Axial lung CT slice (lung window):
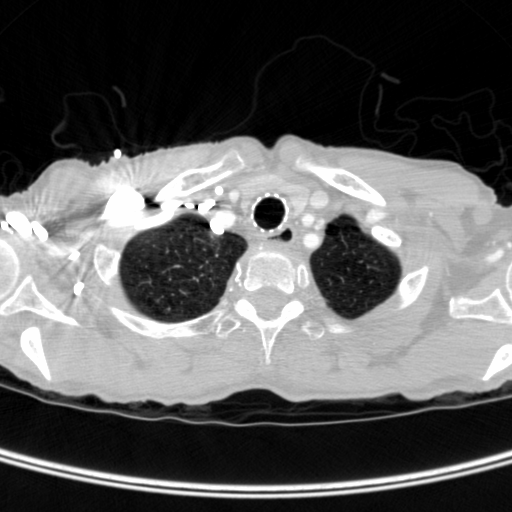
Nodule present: no